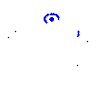
Particle: proton